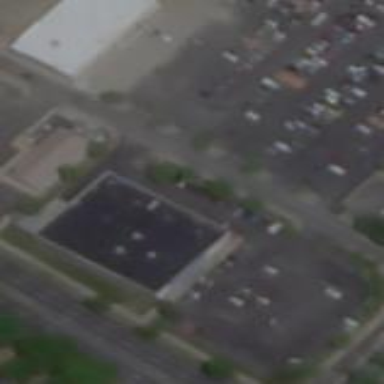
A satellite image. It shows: Building used as car repair shop.